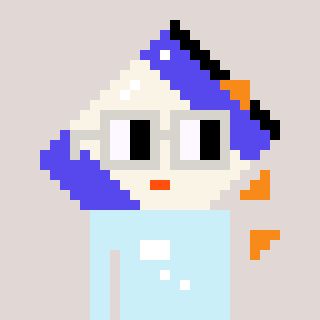
a pixel art character with square light gray glasses, a chips-shaped head and a cold-colored body on a warm background